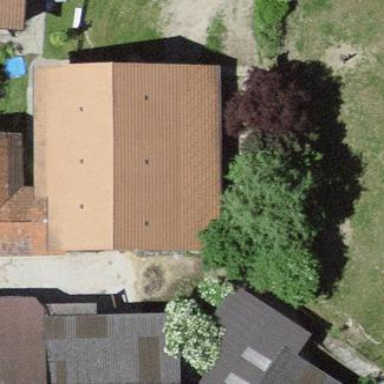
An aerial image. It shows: Barn.